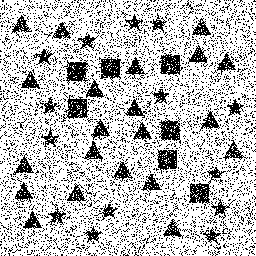
Squares: 7
Triangles: 21
Stars: 14
Total shapes: 42